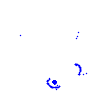
Particle: pion